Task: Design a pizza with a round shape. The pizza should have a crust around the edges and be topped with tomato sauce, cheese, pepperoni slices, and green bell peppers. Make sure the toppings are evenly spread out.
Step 577:
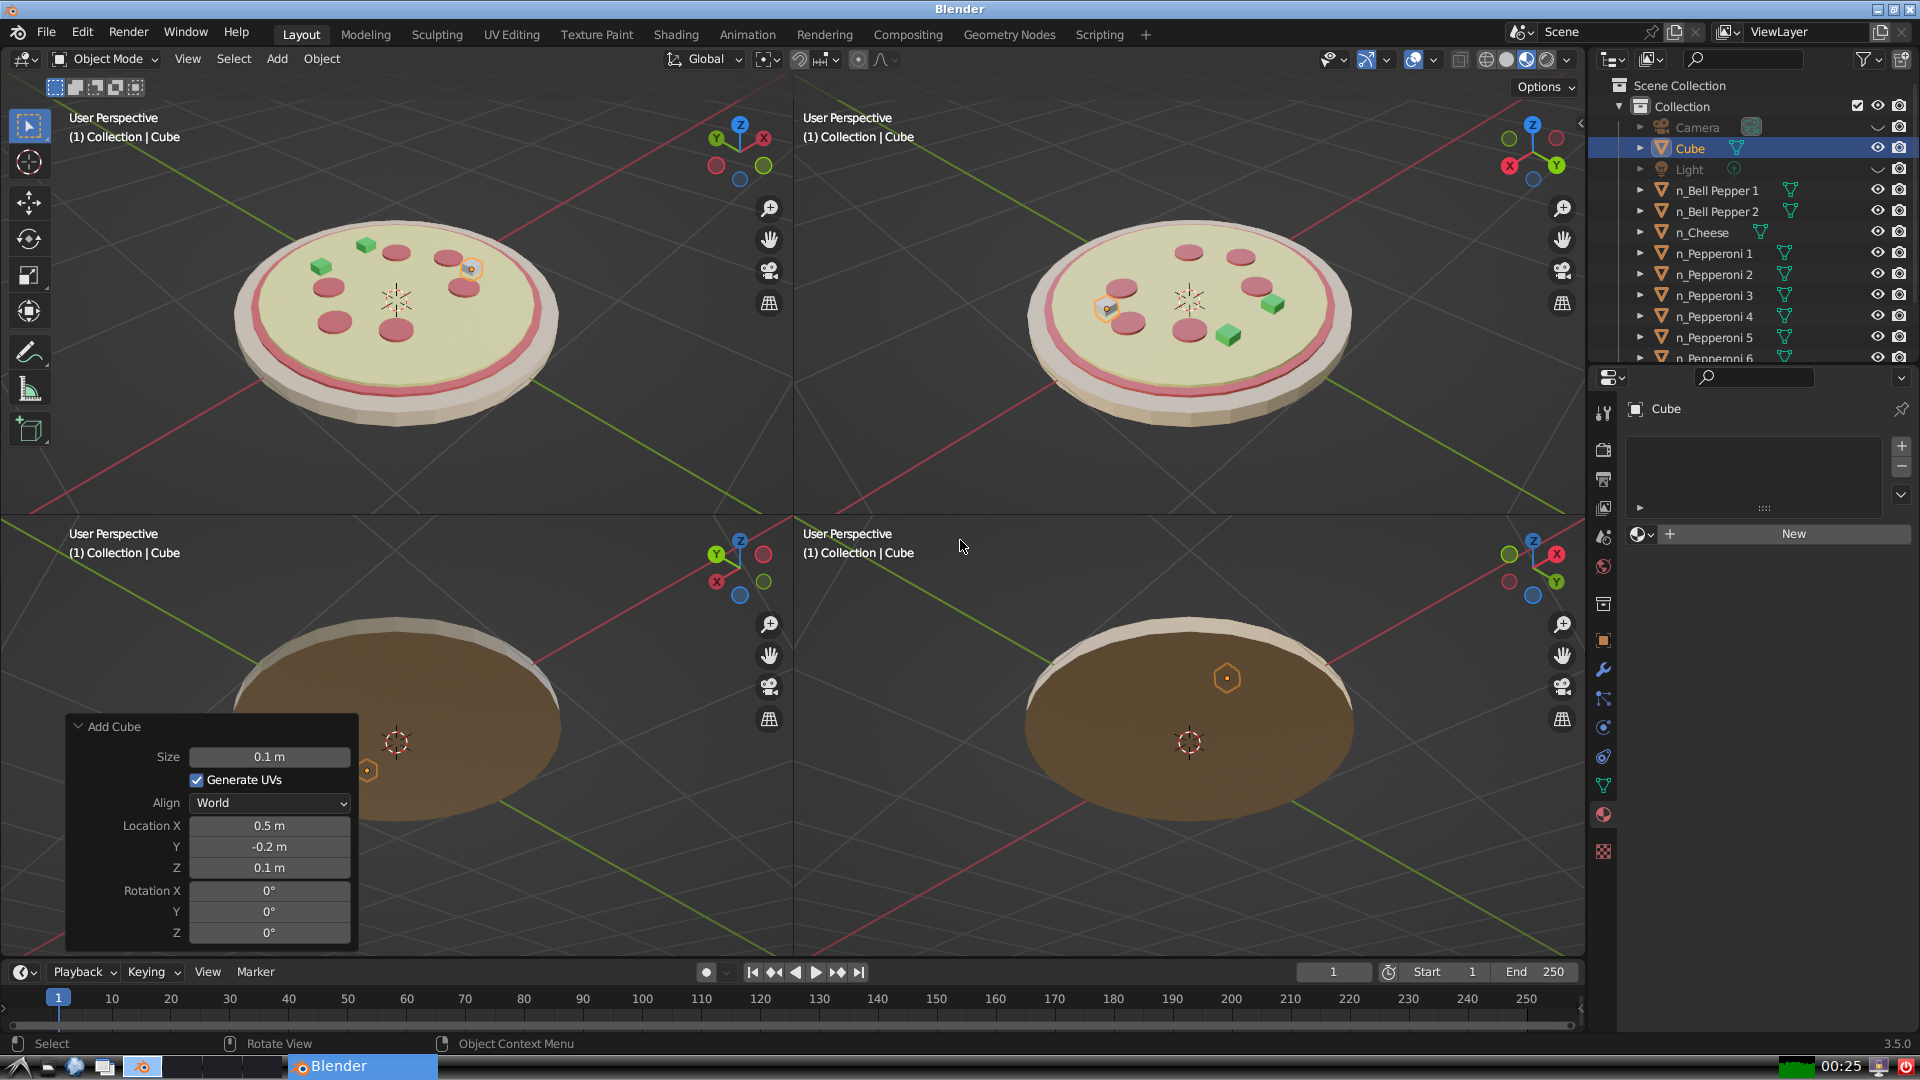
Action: {"key_press": ['Ctrl, Home']}